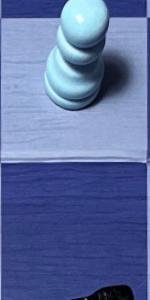
Label: Empty